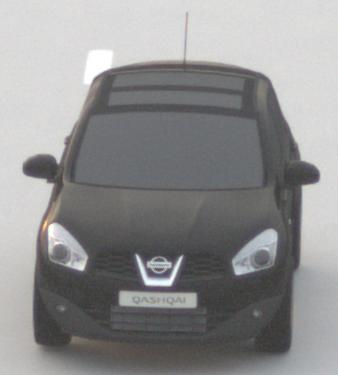
Make: Nissan
Model: Qashqai 1.6
Detailed model: Qashqai (J10)
Model produced from: 2010/03
Model produced until: 2010/08
Doors: 5
Color: black
Road condition: dry road
Daytime: sunrise or sunset
Contrast: low contrast